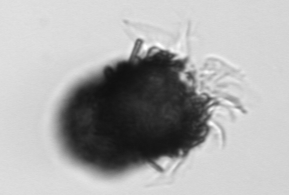
Label: Stenosemella_pacifica